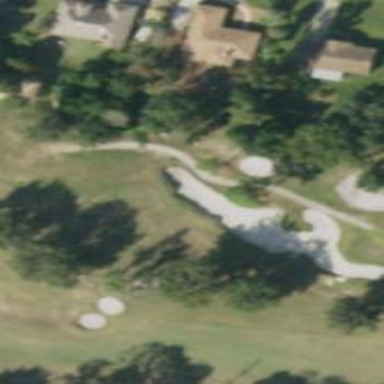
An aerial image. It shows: Sand bunker on golf course.